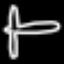
Label: airplane